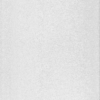
Label: dusty